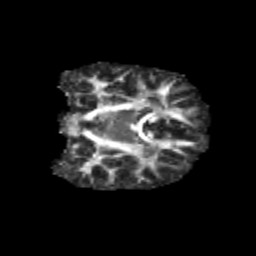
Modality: FA
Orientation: coronal
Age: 10
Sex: female
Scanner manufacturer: siemens
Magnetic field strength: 3 T
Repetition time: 3.8 s
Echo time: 0.07 s